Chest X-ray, AP view. Patient: 60 years old, sex M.
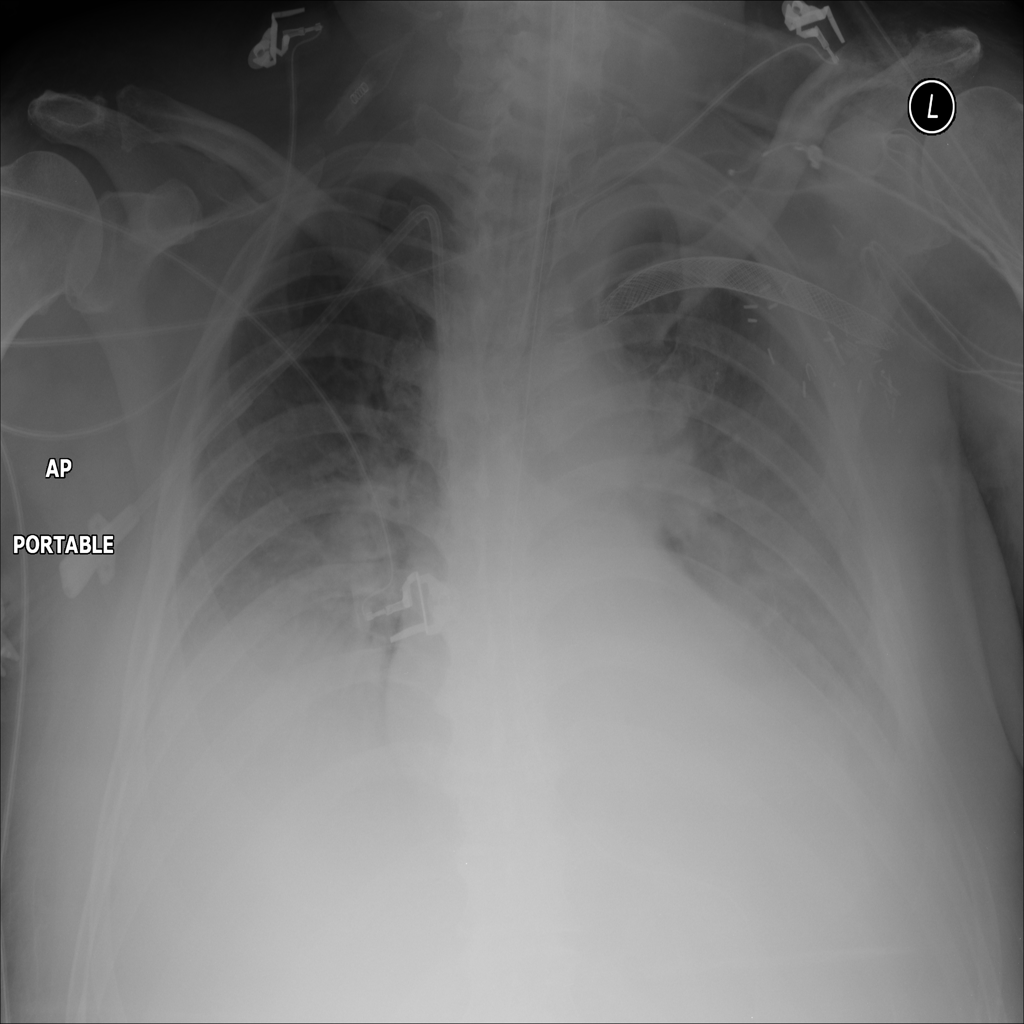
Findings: Infiltration